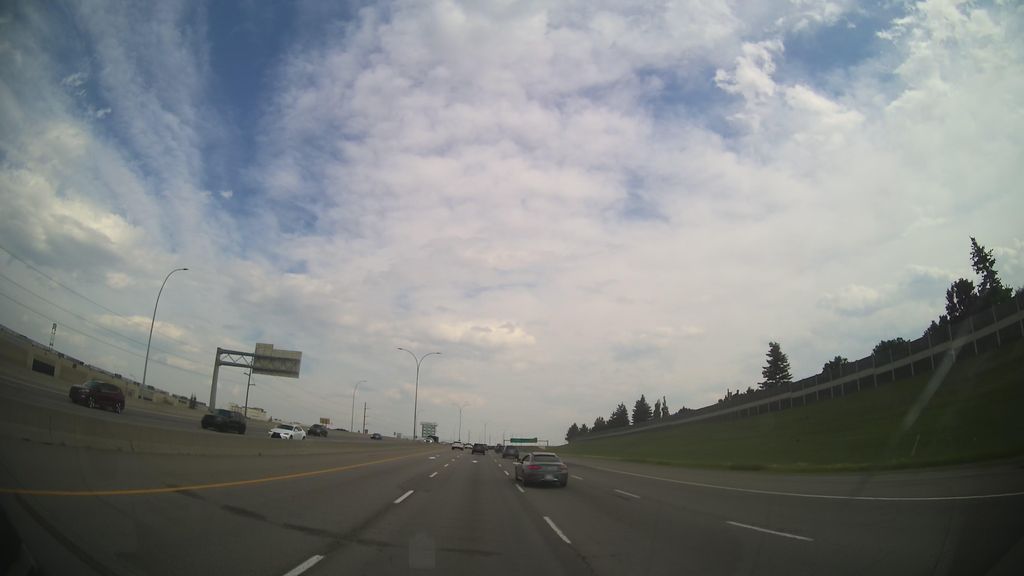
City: calgary